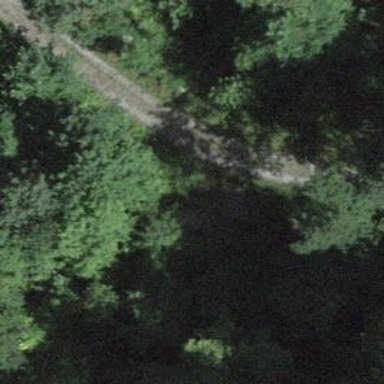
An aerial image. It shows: Track with grade3 tracktype.